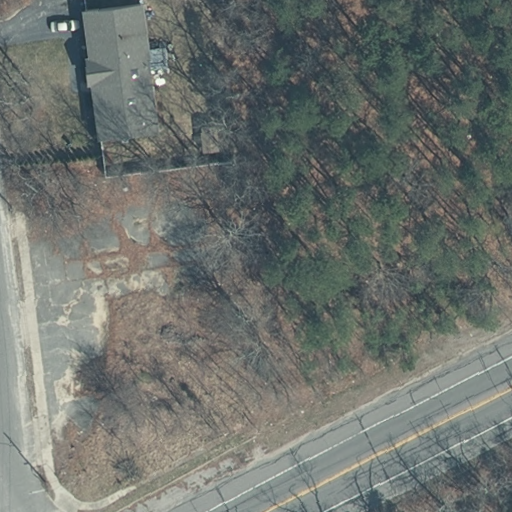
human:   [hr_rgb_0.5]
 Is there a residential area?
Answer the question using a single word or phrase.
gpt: yes

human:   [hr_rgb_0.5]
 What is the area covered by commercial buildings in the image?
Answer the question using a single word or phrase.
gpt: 0m2

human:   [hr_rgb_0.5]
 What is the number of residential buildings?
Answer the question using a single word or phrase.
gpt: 1

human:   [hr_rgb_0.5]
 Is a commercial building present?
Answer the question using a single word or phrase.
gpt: no

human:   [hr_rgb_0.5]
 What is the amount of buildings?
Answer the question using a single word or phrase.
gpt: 1

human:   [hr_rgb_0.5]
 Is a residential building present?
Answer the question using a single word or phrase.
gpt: yes

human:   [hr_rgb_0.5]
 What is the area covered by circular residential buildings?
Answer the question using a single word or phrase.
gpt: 0m2

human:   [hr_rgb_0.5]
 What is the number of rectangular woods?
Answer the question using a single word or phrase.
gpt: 1

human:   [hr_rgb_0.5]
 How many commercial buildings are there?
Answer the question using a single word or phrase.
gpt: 0

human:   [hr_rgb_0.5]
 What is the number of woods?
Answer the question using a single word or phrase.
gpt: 1

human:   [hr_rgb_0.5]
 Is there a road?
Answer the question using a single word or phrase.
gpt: yes

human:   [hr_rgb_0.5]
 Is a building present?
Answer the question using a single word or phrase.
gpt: yes

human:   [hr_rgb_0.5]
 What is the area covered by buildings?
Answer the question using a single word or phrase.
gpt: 342m2

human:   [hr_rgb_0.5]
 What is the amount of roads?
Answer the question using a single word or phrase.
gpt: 2

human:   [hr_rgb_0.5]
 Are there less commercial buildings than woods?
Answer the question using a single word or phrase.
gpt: yes

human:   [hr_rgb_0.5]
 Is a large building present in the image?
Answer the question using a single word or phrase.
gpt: no

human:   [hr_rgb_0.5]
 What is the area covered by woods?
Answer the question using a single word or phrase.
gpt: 5095m2

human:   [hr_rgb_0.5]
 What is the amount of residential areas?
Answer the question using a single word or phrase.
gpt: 1

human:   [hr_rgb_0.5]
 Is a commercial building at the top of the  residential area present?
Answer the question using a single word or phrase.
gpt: no

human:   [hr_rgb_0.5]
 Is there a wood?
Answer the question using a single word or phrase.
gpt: yes

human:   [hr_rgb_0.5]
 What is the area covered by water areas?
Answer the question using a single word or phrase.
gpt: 0m2

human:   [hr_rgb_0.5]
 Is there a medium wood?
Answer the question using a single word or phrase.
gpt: no

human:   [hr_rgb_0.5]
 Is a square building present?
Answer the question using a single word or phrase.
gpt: no

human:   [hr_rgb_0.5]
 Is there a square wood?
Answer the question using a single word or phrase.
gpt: no

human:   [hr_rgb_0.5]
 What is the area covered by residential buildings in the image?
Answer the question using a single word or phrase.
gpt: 342m2

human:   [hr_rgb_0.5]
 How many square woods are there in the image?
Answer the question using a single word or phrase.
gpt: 0

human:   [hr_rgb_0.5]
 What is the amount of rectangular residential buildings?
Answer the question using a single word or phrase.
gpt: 0

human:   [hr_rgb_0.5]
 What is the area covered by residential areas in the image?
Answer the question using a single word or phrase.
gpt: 10656m2

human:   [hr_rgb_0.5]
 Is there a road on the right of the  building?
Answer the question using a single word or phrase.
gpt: yes

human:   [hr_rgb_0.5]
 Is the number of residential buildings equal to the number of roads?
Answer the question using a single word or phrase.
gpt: no

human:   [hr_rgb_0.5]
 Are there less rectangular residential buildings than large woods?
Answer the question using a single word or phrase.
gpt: yes

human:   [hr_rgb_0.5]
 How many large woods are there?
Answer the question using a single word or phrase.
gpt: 1

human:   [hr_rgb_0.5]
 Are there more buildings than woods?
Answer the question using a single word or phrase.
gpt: no

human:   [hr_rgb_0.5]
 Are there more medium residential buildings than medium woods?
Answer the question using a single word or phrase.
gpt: yes

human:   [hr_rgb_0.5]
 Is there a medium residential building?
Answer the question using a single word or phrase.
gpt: yes

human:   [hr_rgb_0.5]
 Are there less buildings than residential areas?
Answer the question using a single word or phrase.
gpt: no

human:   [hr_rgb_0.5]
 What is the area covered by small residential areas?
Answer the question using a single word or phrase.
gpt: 0m2

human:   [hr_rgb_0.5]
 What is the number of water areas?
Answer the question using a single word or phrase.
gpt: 0

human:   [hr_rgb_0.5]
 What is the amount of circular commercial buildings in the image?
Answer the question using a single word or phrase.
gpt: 0

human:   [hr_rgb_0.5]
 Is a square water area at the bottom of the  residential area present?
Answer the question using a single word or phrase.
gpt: no

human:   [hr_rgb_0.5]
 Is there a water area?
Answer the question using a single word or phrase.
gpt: no

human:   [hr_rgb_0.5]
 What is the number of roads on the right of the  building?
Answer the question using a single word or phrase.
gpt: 1

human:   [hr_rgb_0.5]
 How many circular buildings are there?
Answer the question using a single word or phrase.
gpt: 0

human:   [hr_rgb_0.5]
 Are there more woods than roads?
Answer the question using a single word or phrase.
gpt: no

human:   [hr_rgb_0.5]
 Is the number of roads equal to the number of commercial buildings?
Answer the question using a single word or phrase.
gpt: no

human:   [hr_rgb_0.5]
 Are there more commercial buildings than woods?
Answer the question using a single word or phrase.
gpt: no

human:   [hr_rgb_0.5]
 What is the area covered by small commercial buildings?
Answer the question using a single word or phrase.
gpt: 0m2

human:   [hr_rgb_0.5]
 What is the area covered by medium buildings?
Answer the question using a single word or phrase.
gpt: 342m2

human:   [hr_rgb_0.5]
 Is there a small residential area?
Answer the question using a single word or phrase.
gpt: no

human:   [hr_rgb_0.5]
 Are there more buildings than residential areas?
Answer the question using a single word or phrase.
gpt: no

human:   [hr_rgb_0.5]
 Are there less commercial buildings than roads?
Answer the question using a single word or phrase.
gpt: yes

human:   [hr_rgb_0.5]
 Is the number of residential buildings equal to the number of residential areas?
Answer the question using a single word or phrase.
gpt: yes

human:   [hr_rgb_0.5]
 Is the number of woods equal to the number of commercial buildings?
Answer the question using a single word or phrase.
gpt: no

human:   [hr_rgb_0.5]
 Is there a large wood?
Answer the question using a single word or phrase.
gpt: yes

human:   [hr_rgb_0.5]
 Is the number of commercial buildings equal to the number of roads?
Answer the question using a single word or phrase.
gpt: no

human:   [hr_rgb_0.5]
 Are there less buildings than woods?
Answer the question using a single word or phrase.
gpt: no

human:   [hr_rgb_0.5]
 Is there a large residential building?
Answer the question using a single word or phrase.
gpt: no

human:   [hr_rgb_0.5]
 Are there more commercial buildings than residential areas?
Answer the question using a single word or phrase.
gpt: no

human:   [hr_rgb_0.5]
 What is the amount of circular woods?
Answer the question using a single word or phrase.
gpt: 0

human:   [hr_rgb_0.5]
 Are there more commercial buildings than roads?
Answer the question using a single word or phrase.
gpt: no

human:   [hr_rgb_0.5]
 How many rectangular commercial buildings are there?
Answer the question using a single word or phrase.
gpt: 0

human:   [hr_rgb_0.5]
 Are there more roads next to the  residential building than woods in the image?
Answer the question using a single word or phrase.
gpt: yes

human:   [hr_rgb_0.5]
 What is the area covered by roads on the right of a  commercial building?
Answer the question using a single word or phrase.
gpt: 0m2

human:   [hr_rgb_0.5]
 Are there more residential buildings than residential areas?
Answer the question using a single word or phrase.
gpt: no